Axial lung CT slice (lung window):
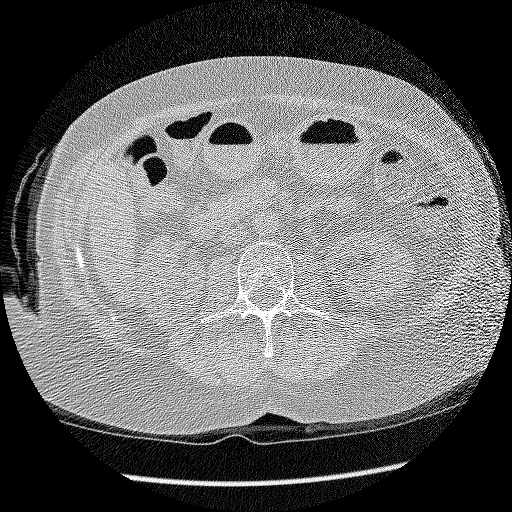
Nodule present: no